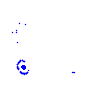
Particle: electron